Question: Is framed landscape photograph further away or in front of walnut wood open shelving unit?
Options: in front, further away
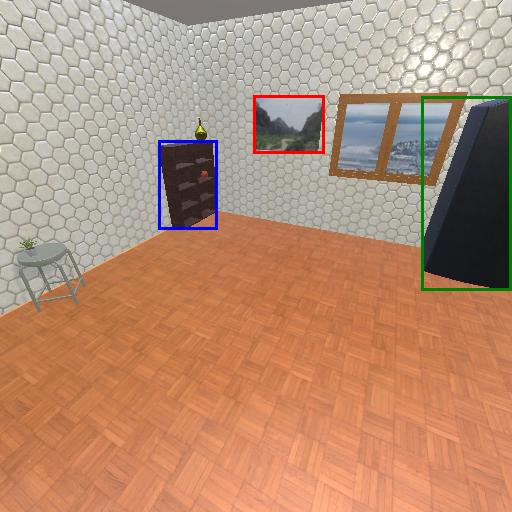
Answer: in front